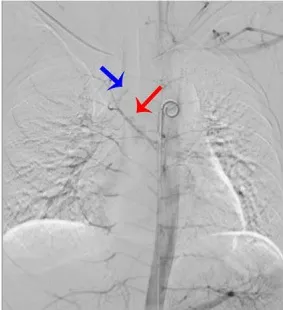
Arteriography revealed a pathological artery originating from the bronchial artery.
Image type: radiology (ct)